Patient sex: M
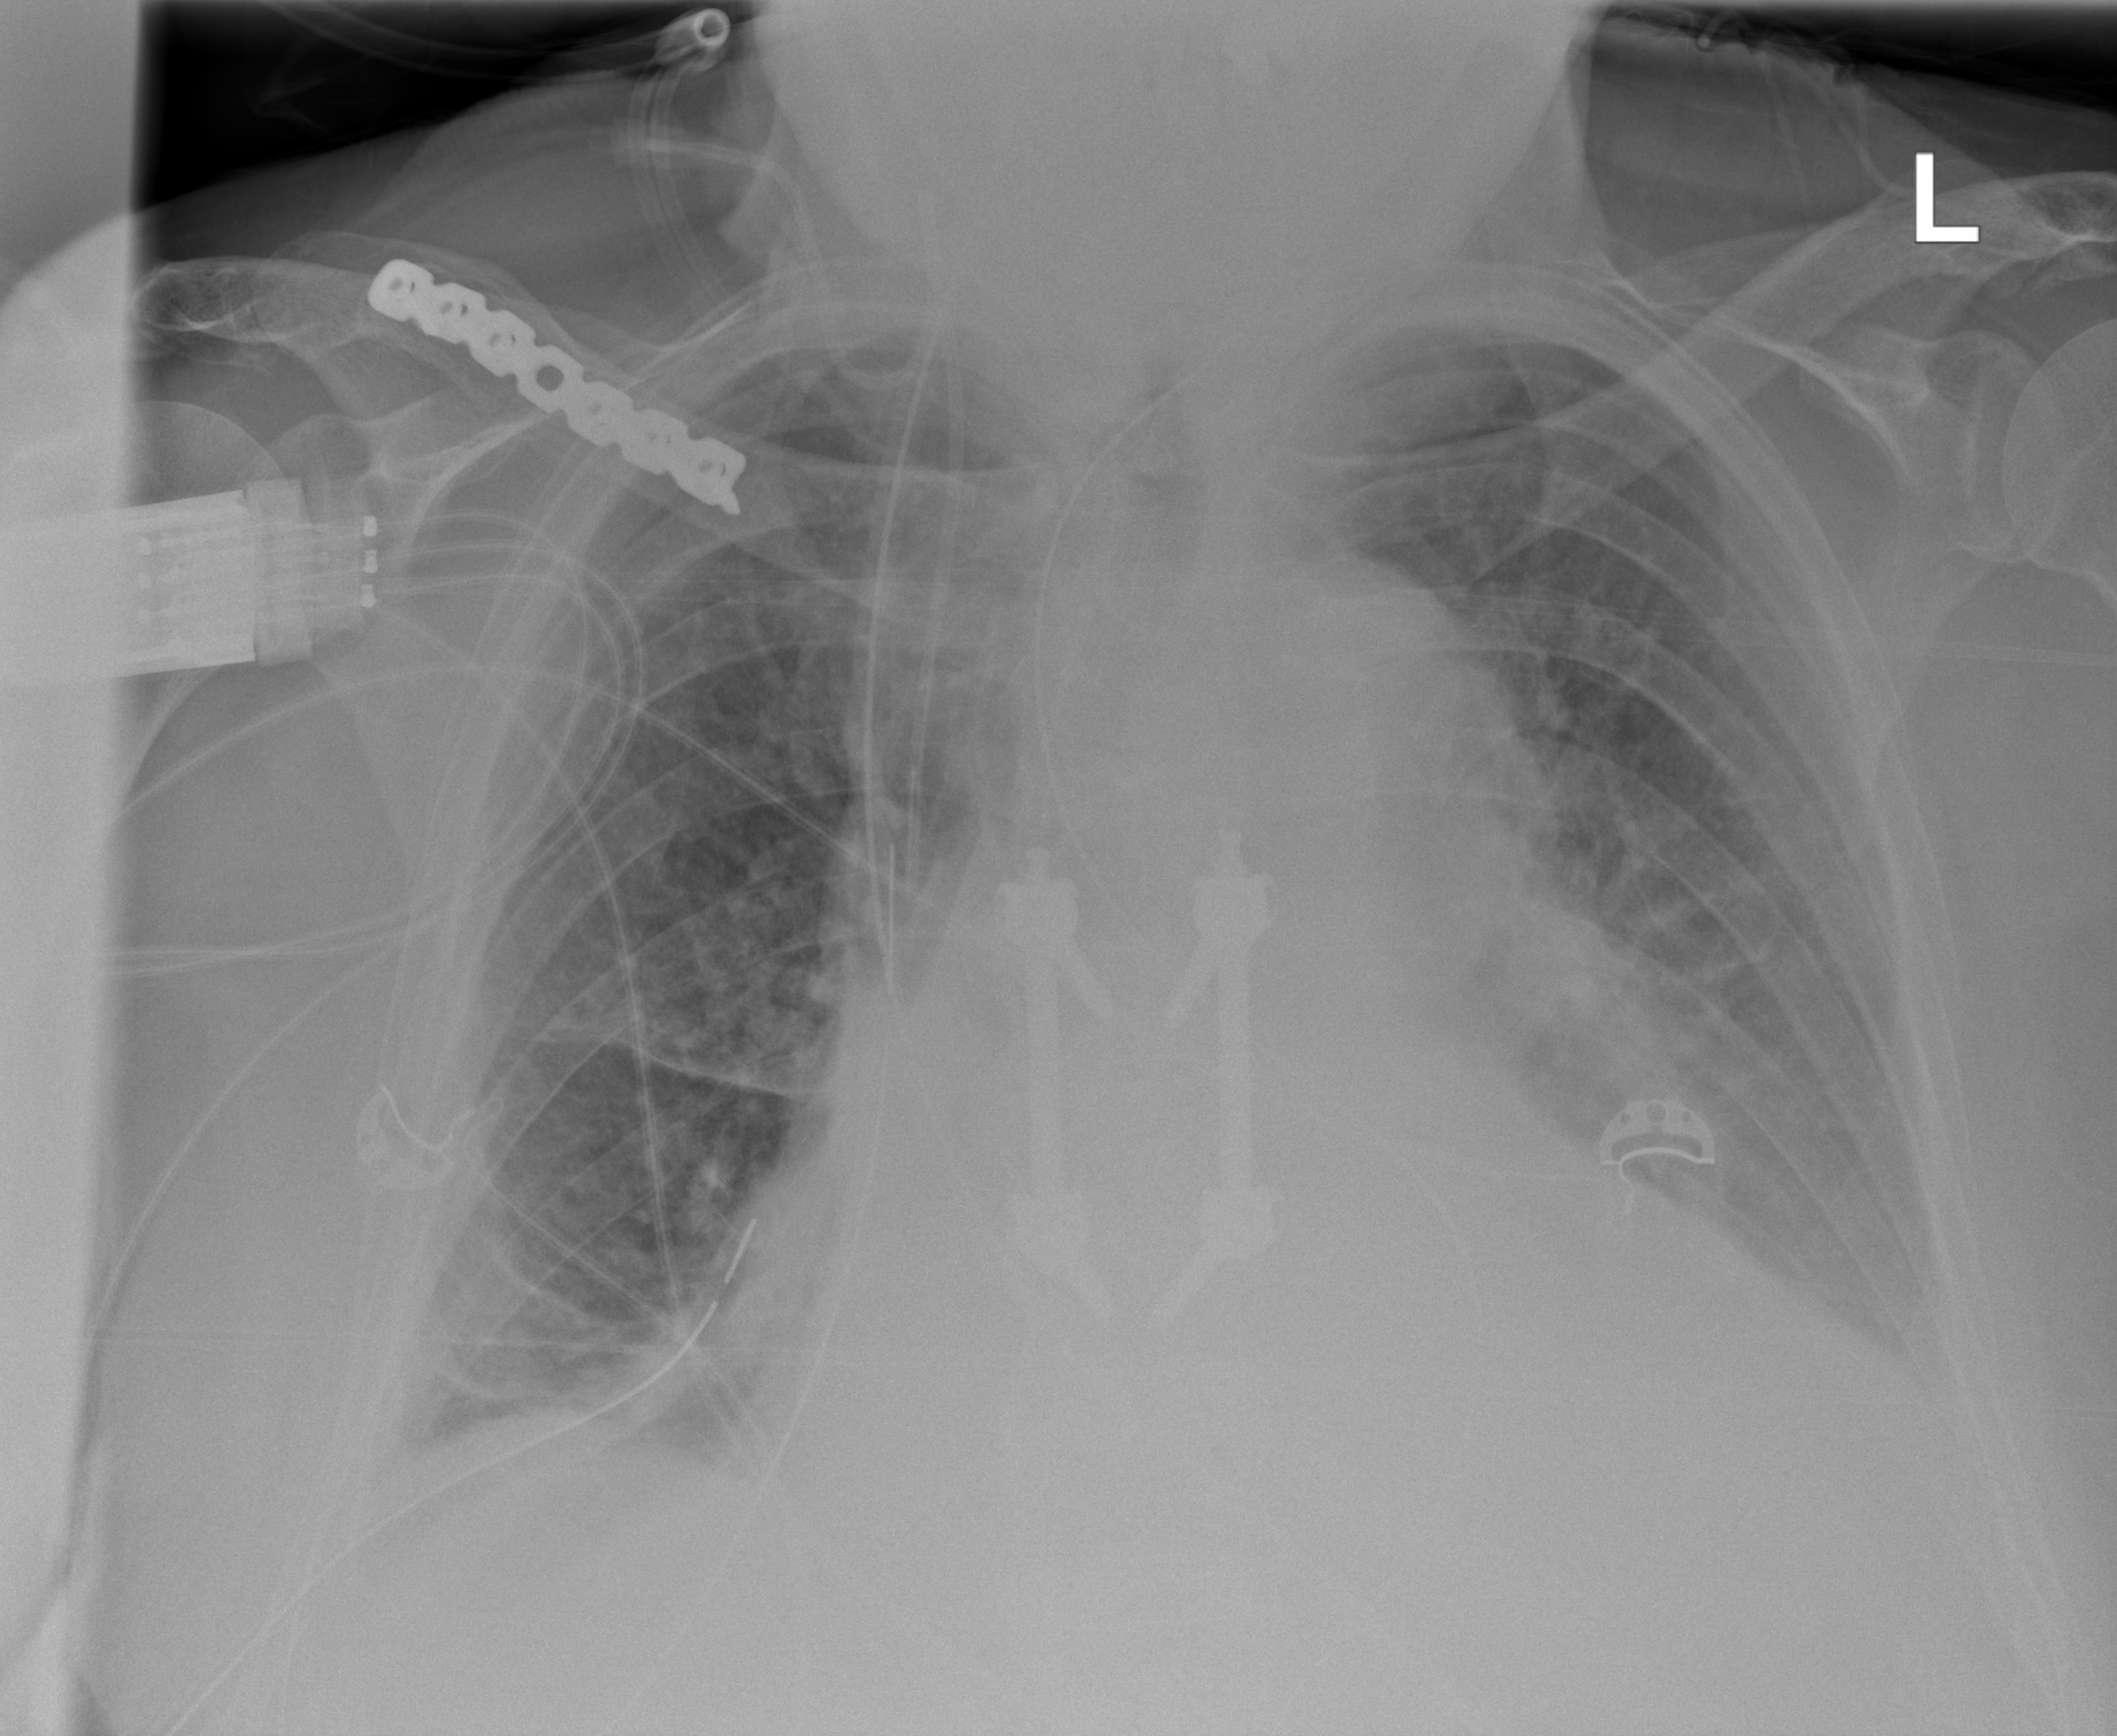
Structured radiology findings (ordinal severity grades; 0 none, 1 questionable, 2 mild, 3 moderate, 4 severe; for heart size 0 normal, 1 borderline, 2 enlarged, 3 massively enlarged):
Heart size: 2
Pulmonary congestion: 1
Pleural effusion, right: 2
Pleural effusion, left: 2
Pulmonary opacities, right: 2
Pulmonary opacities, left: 0
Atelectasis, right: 2
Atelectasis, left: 2